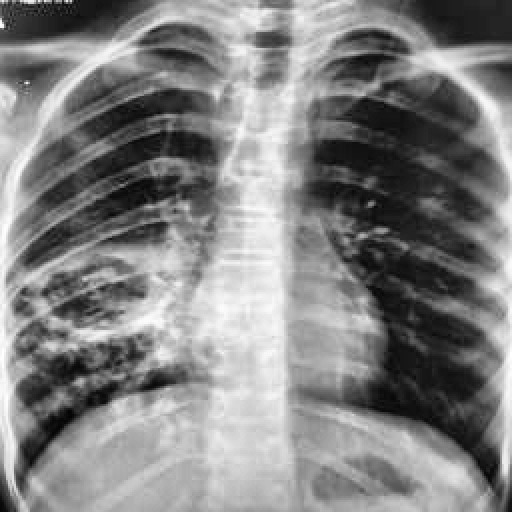
Finding: TUBERCULOSIS